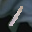
Label: 1